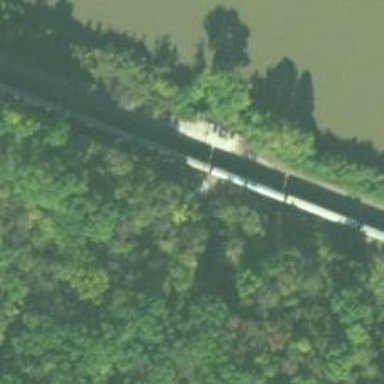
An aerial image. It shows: Railway crossover.